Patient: sex M, age 22
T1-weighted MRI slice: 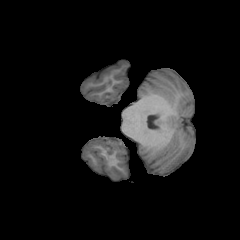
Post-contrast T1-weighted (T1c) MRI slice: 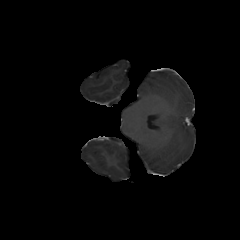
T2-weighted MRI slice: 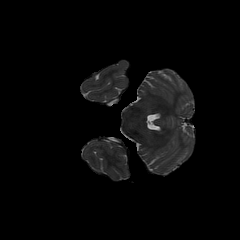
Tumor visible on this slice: no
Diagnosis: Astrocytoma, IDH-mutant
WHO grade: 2